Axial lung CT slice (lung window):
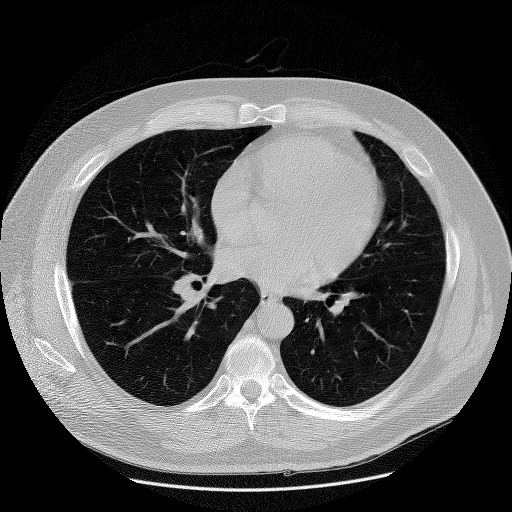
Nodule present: no